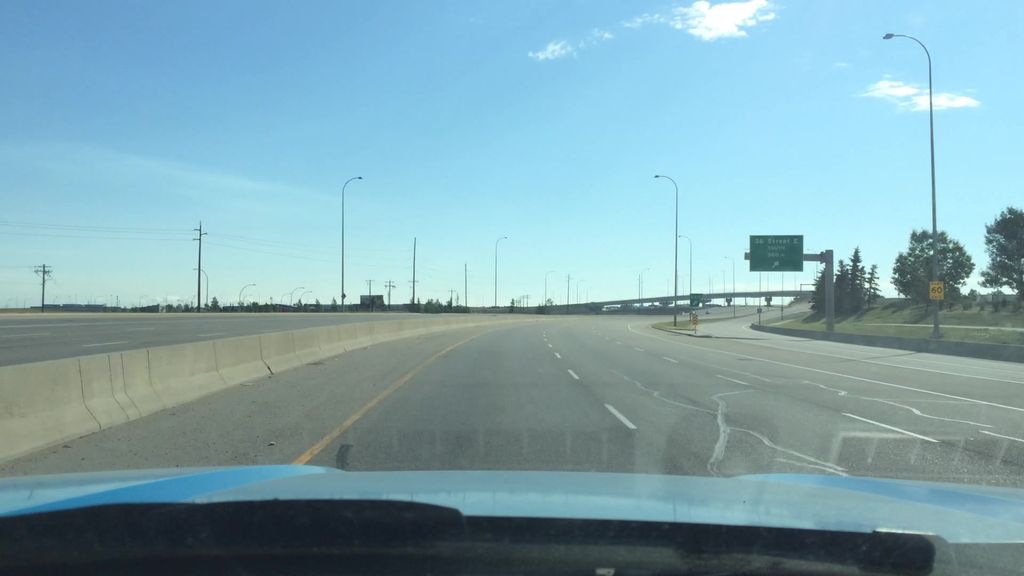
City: calgary